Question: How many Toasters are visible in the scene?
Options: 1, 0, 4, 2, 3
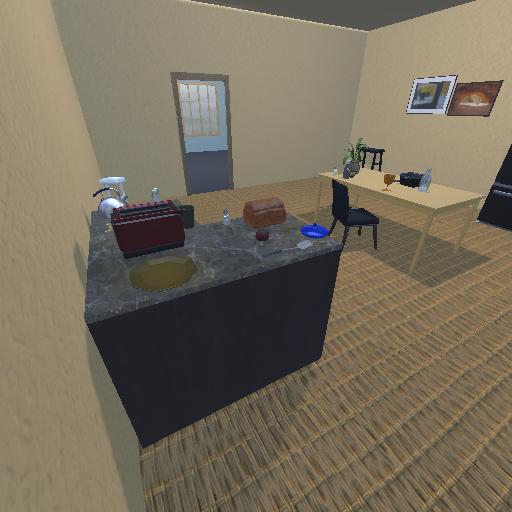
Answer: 1